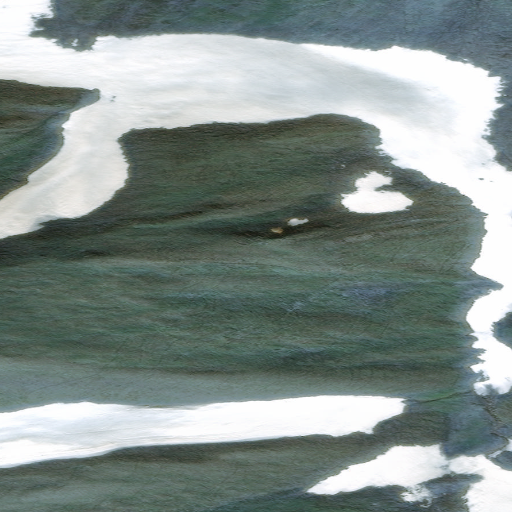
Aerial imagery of mountains in Alaska named Ayugatak Hills containing only unknown